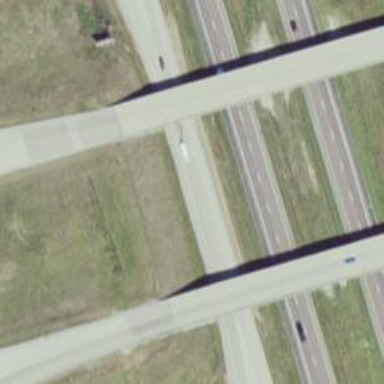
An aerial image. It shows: Motorway junction.